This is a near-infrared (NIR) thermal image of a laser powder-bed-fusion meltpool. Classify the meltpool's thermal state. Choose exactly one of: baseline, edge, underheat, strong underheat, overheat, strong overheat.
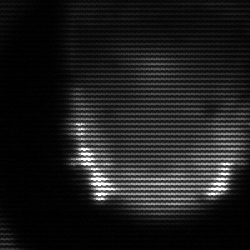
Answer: edge